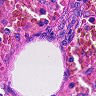
Metastatic tissue present: no